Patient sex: M
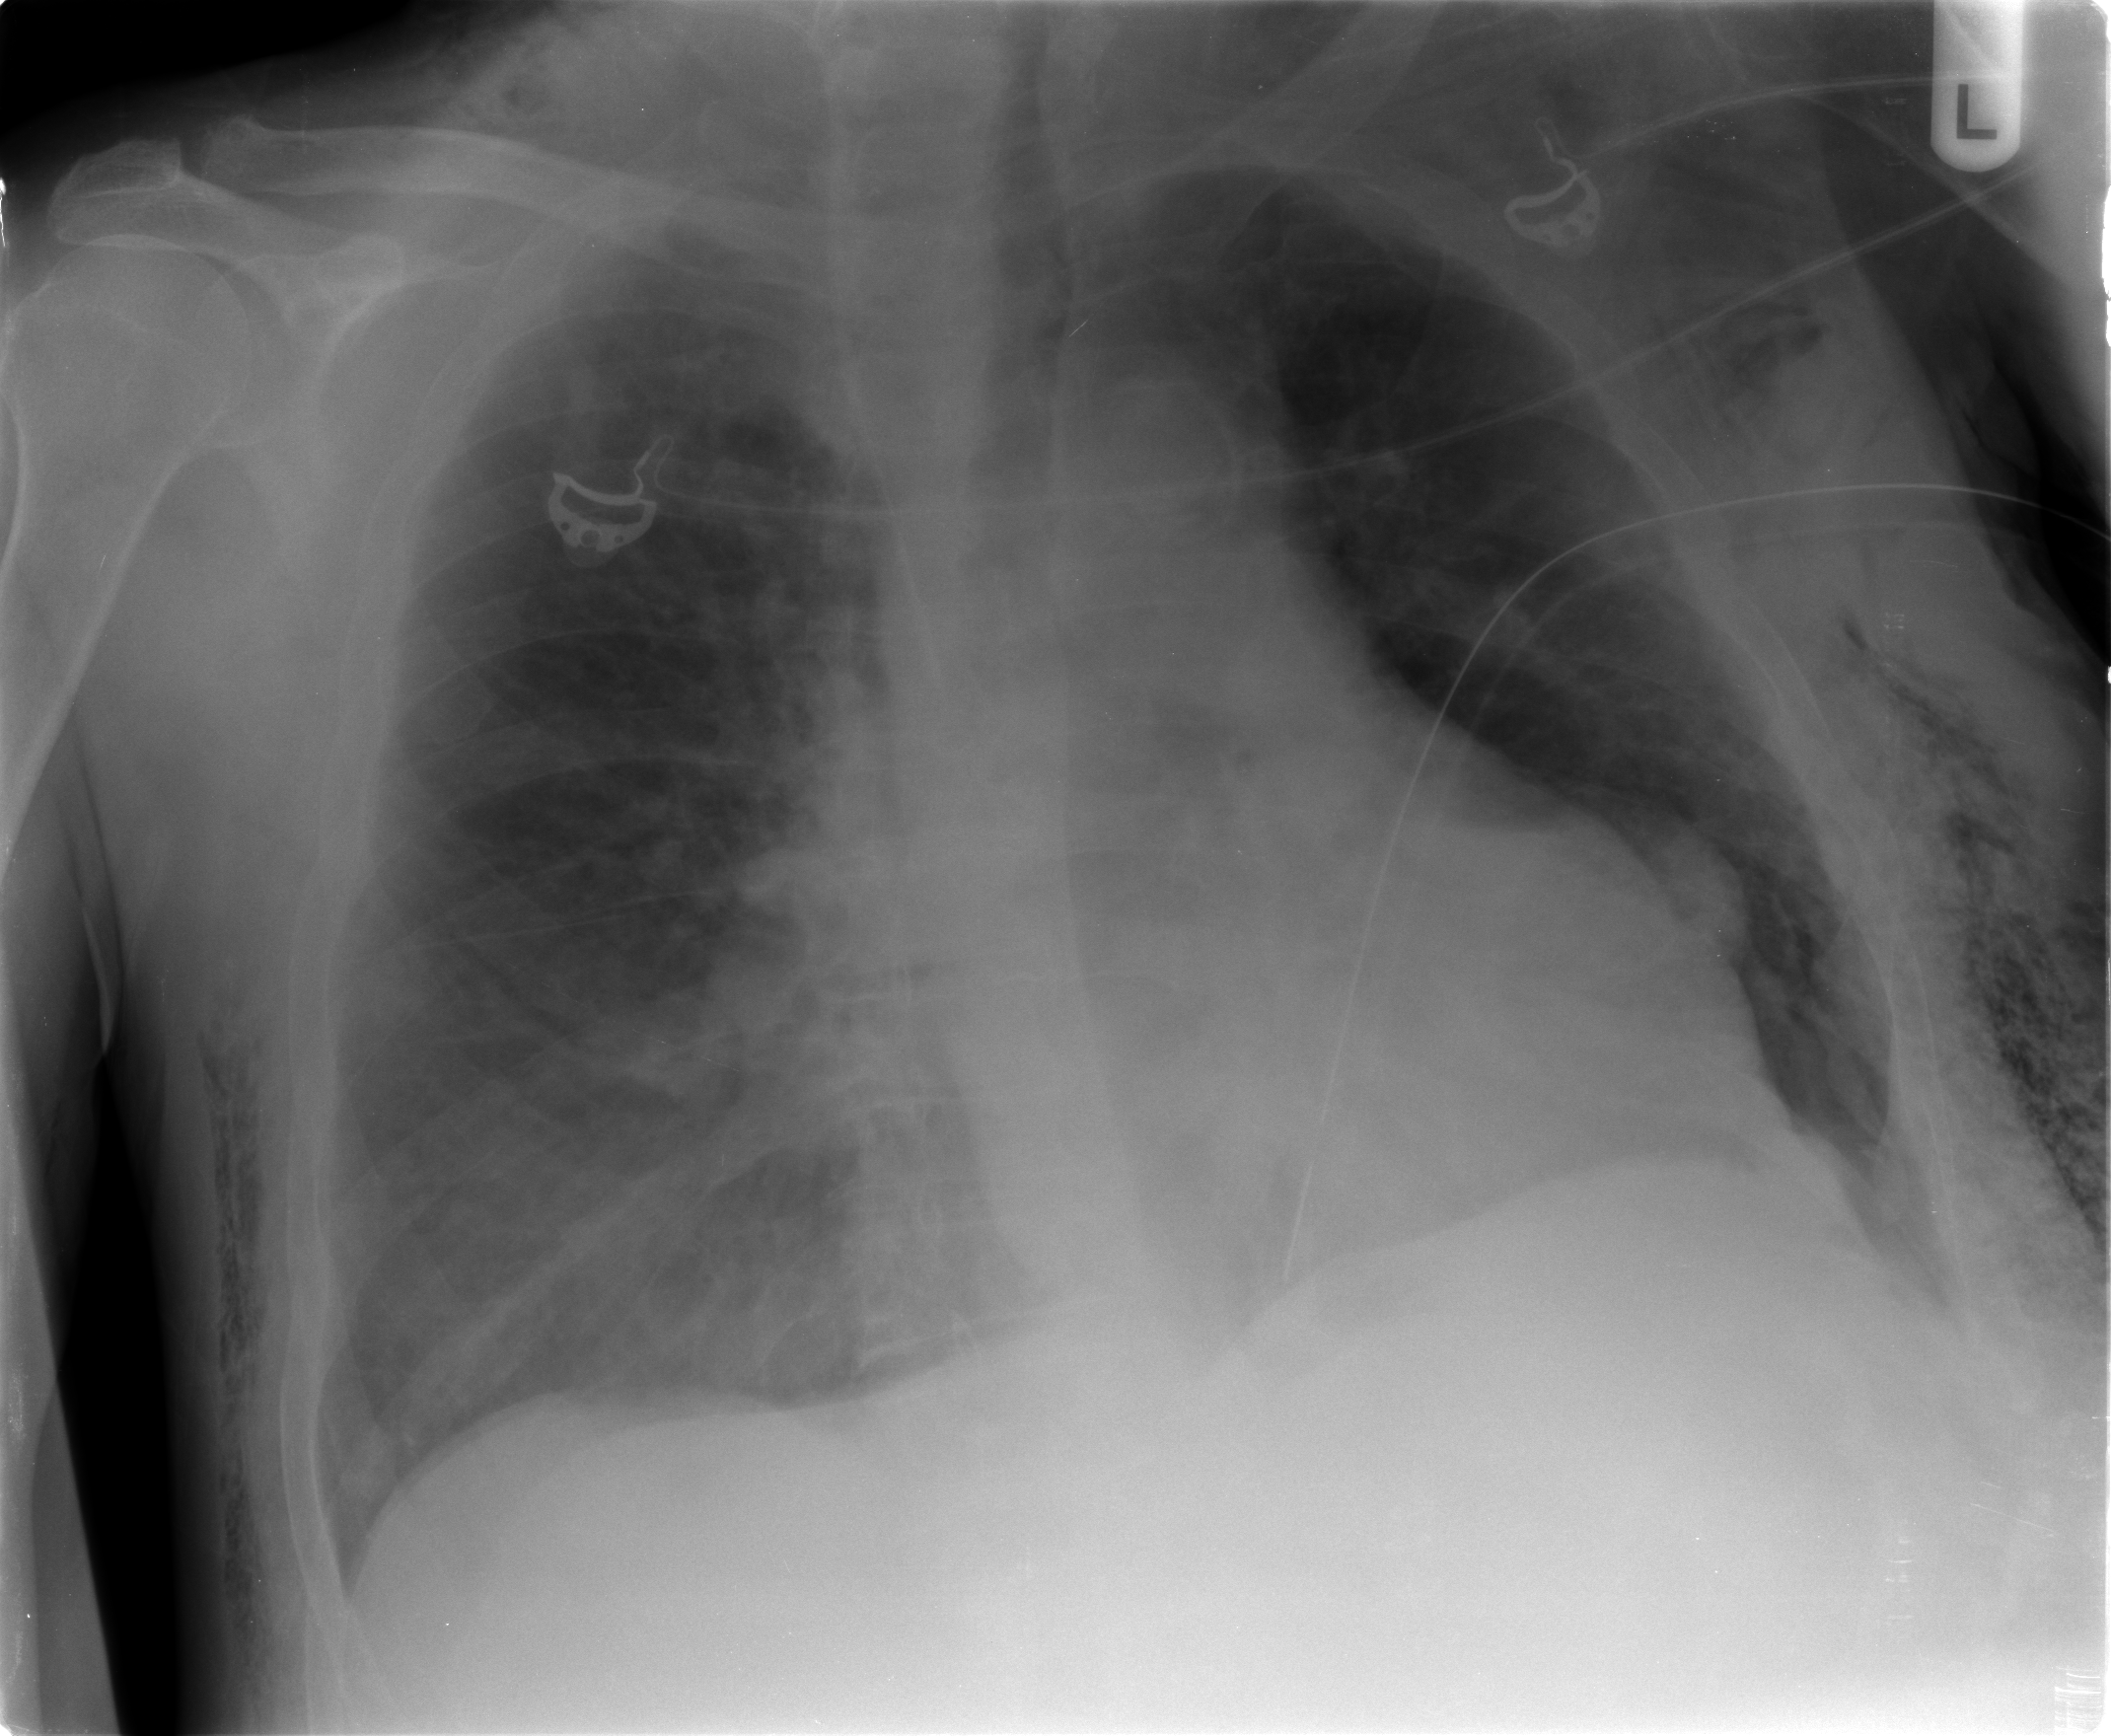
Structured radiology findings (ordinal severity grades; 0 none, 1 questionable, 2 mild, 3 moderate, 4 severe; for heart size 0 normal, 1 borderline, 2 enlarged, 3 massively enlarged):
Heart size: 2
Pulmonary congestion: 2
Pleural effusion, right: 2
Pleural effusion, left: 2
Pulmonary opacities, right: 3
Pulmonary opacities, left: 2
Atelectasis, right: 2
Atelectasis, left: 2